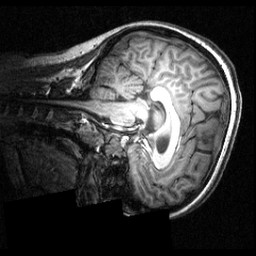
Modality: T1w
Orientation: sagittal
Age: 23
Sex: female
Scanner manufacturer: siemens
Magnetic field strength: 3.951 T
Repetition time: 1.5 s
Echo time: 0.00335 s